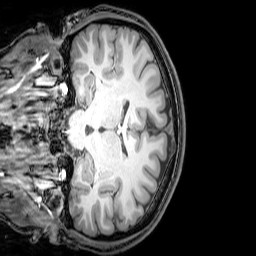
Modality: T1w
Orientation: coronal
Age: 23
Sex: male
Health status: healthy
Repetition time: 0.081 s
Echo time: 0.037 s